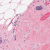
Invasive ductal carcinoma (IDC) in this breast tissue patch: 0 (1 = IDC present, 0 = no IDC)